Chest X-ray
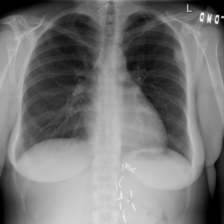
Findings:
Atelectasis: negative
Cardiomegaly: negative
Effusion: negative
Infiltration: negative
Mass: negative
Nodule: negative
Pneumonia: negative
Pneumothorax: negative
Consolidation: negative
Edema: negative
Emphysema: negative
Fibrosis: negative
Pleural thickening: negative
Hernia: negative